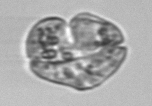
Label: Karenia